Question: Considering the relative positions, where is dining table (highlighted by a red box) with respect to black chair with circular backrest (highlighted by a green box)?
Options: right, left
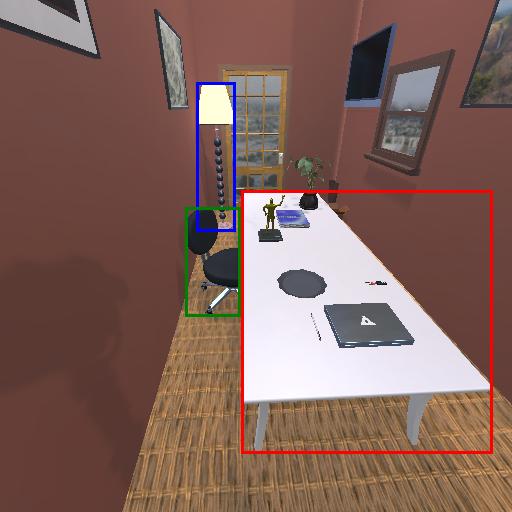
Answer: right